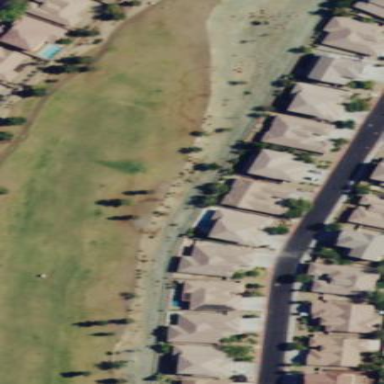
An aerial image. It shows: Rough area on grassy golf course.